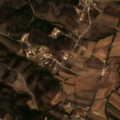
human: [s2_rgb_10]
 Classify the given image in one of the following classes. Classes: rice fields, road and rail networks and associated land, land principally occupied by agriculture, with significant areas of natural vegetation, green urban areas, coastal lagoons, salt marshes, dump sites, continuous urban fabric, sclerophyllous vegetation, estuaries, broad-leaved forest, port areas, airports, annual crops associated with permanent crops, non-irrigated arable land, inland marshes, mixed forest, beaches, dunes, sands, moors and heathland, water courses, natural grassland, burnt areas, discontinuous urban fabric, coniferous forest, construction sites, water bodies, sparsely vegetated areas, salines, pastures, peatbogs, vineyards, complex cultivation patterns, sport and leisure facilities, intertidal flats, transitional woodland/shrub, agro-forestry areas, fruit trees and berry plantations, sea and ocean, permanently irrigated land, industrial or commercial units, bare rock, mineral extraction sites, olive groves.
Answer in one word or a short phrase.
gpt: complex cultivation patterns, land principally occupied by agriculture, with significant areas of natural vegetation, broad-leaved forest, sclerophyllous vegetation, transitional woodland/shrub